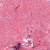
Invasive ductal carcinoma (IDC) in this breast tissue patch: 0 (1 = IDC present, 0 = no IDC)